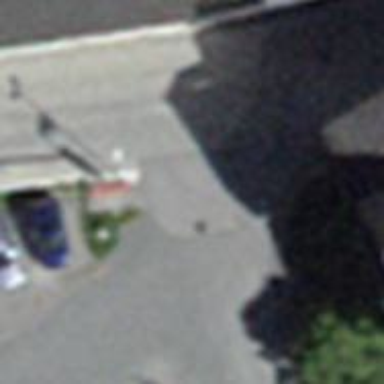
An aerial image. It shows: Bus stop with platform for public transport.